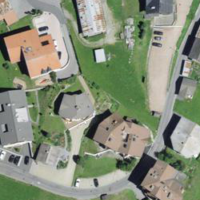
EUNIS habitat code: 54
Species observed at this site:
Adenostyles alliariae